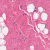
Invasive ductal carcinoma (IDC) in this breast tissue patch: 0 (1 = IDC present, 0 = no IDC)